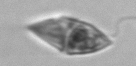
Label: Gyrodinium